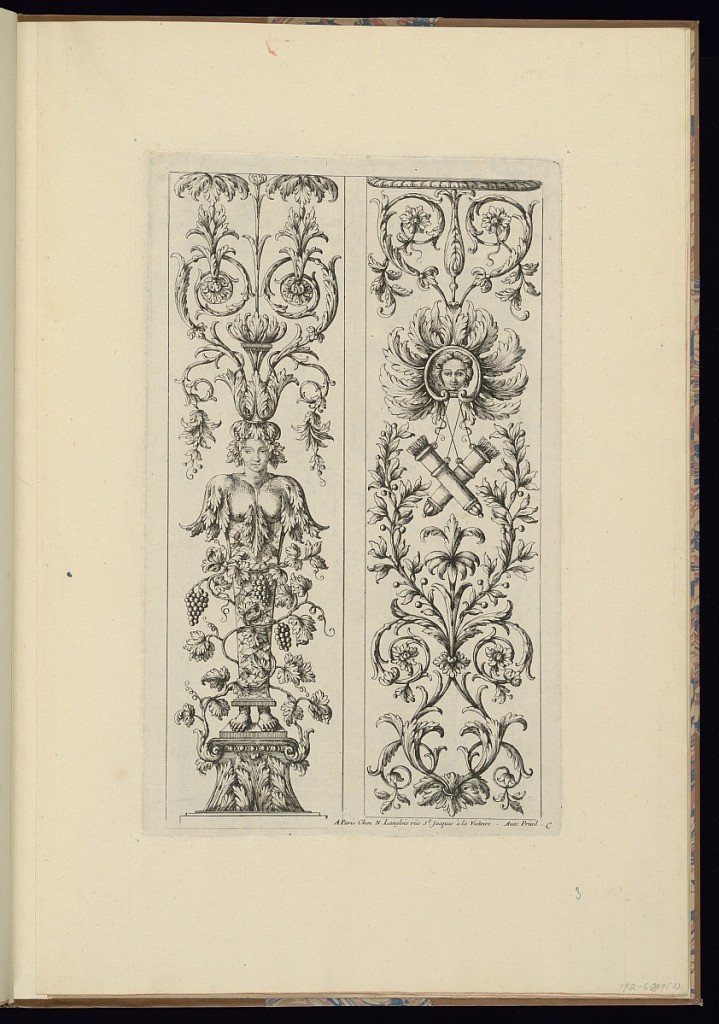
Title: Two Panels of Ornament Design
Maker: Charles Errard, French, c. 1601 - 1689
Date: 1664-1689
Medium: Engraving on laid paper
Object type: Print
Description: Two vertical panels of ornament design. The left panel depicts a term wrapped in grape vine and with scrolling acanthus leaf. The right panel has all-over scrolling acanthus leaf and a mascaron with two quivers hanging below it. The plate is numbered but not signed.